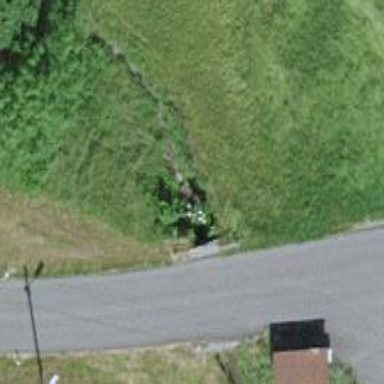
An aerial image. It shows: Culvert tunnel.